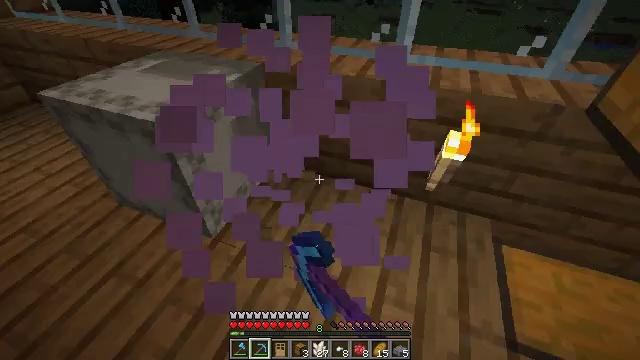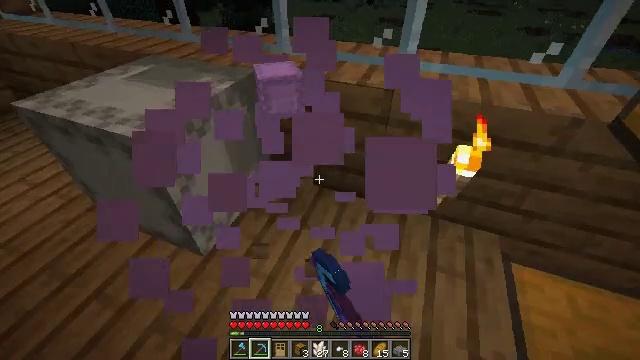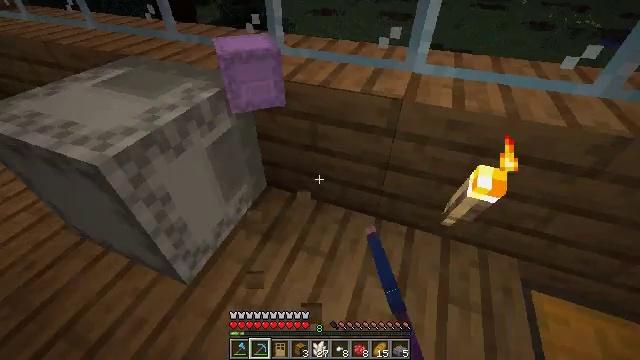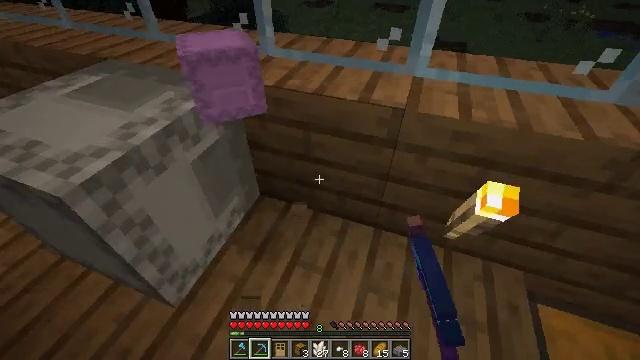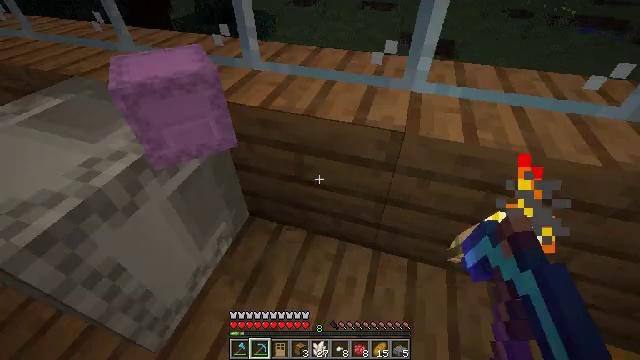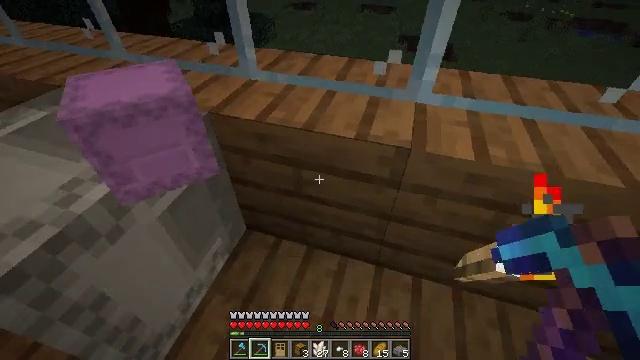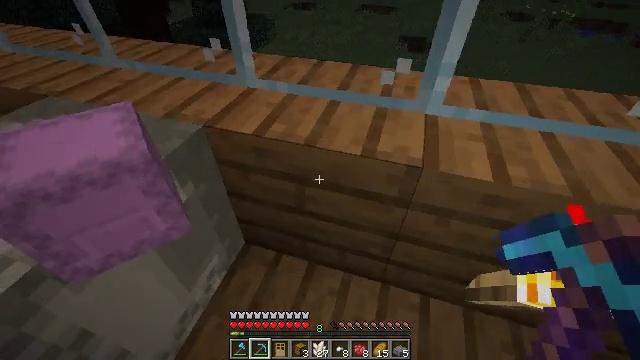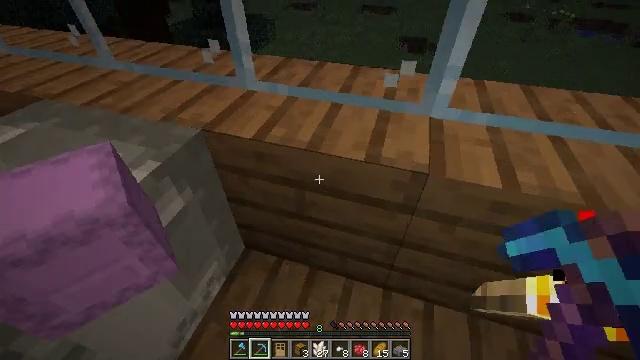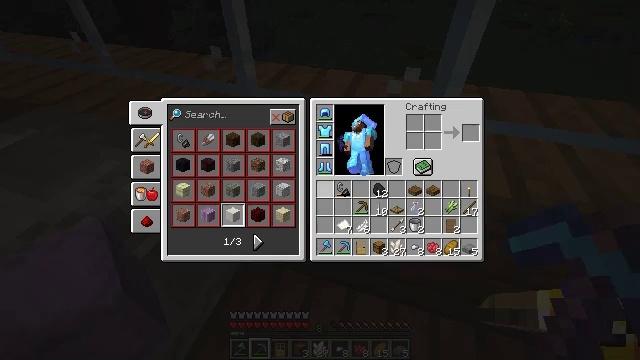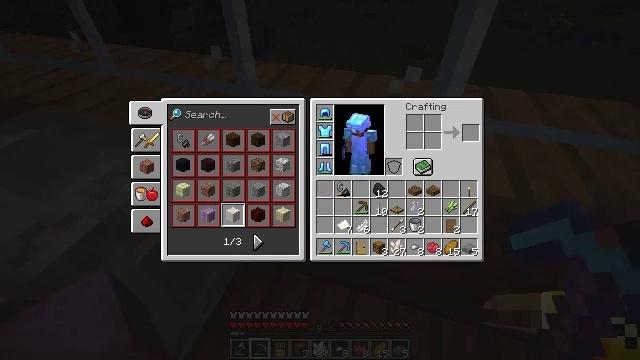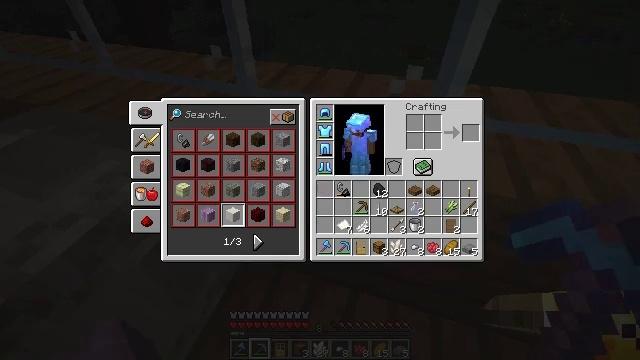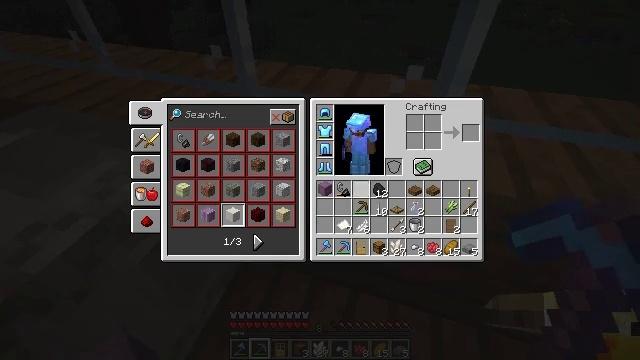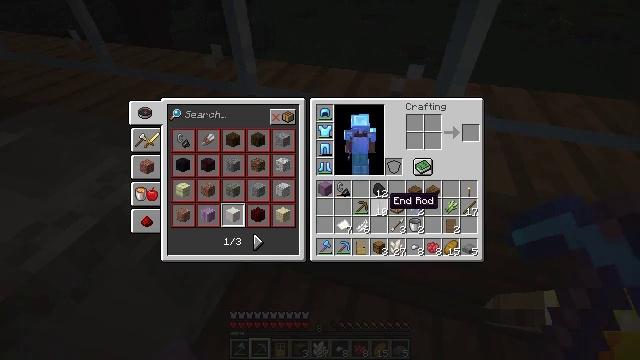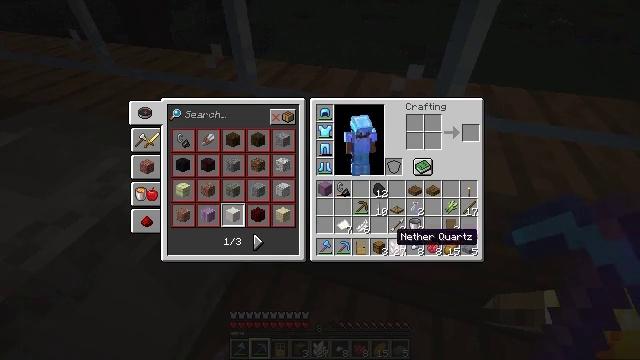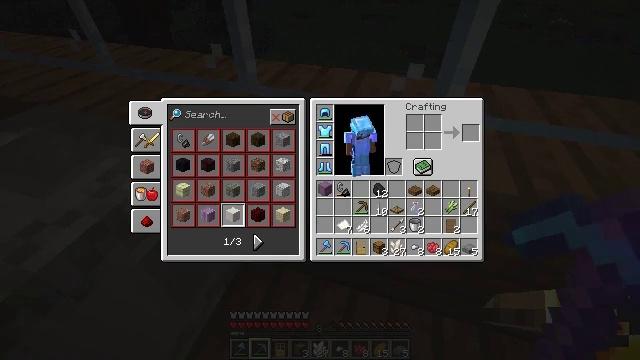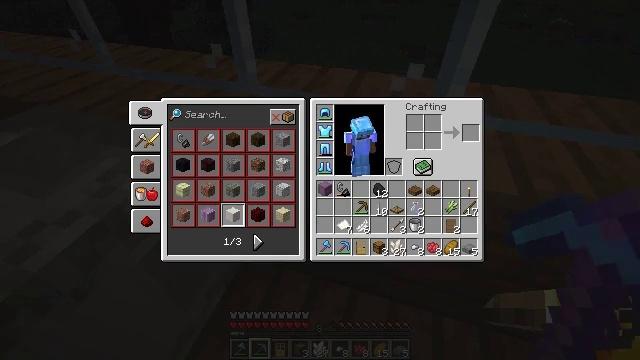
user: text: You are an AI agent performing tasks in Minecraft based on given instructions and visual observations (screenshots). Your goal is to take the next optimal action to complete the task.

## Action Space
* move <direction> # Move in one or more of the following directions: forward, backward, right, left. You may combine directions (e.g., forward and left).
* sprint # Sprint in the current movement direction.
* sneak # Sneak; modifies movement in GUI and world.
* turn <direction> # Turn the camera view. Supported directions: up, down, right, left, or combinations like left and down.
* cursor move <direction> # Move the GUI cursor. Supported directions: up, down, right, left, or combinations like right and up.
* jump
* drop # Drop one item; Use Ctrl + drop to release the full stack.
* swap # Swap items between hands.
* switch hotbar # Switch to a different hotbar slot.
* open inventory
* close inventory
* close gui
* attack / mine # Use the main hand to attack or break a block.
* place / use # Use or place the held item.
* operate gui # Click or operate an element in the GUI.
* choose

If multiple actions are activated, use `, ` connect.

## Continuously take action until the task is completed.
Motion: motion action
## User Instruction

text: Create a red shulker box on the crafting table.
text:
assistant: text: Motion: move forward
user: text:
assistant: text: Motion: move forward, turn down
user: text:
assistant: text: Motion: move forward, turn right and down
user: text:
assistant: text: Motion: move forward, turn right
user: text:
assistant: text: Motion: no_op
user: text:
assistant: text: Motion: no_op
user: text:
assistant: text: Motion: no_op
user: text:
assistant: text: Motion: turn up, open inventory
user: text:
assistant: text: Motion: open inventory
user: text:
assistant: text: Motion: open inventory
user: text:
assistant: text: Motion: cursor move right and down
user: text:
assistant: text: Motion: cursor move right and down
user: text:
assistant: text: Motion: cursor move down
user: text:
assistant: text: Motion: cursor move down
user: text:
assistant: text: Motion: no_op
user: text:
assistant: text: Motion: no_op
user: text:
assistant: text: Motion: no_op
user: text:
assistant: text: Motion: cursor move up
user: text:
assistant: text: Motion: cursor move left and up
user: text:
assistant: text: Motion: cursor move left and up
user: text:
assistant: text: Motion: no_op
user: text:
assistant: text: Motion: no_op
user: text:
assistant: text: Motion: cursor move right
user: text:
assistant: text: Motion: cursor move right
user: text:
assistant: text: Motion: no_op
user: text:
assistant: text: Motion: no_op
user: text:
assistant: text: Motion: operate gui
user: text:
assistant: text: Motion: operate gui
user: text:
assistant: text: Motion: operate gui
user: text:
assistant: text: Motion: cursor move right and up